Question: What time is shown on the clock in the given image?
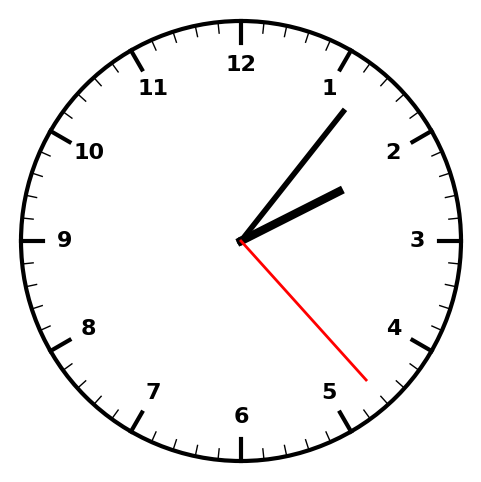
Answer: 02:06:23